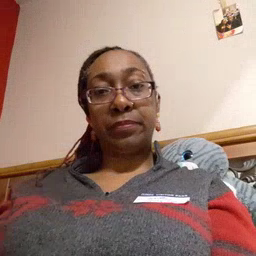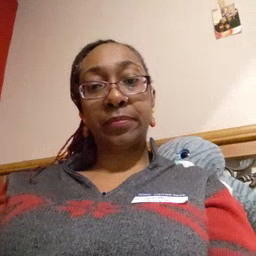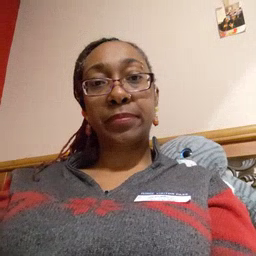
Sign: man